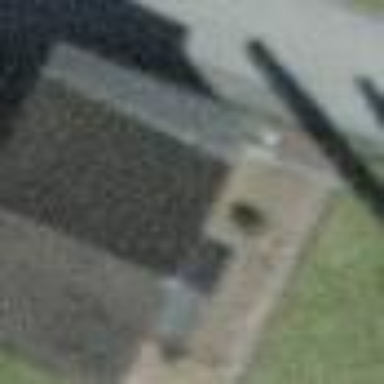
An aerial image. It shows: Garage building.